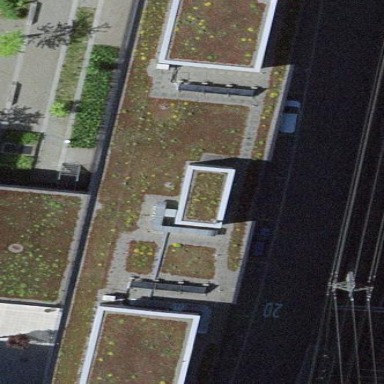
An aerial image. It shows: Part of building.